Question: I'm trying to add some icons inline to the TreeView data items, however the k-template directive does not seem to be rendering anything.
I base this off of the online docs at
'''
http://demos.telerik.com/kendo-ui/treeview/angular
'''
and here's a plunkr of what I'm trying to do:
<URL>
My HTML (with a simple test)
'''
<div id="treeview" kendo-tree-view="nav.treeview"
k-options="nav.treeOptions"
k-data-source="nav.reportsTreeDataSource"
k-on-change="nav.onTreeSelect(dataItem)">
<span k-template>{{dataItem.text}} TEST THIS TEMPLATE !!!</span>
</div>
'''
and here's a snippet of my dataSource coming from my datacontext service:
'''
function getReportsTree() {
var reportsJson = [
{
id: 1, text: "Standard", expanded: false, spriteCssClass: "rootfolder", checkChildren: true, items: [
{ id: 3, text: "MTM Aggr", reptName: "MTM Aggr", spriteCssClass: "folder" },
{ id: 4, text: "Member Aggr", reptName: "Member Aggr", spriteCssClass: "folder" }
]
},
{
id: 30, text: "Hierarchy", expanded: false, spriteCssClass: "rootfolder", checkChildren: true, items: [
{ id: 31, text: "Ctpy Hrchy", reptName: "CTPYHIER", withHierarchy: 'true' },
{ id: 32, text: "Ctpy/BkgLocation Hrchy", reptName: "CTPYHIER_BKG_LOC", withHierarchy: 'true' }
]
}
];
return $q.when(reportsJson);
}
'''
Image showing the rendered tree, where the template does NOT render :

I need to know if I'm missing some key piece here, or do I have incorrect formatting.
thank you in advance,
Bob
**** UPDATE ****
I'm now checking to see if my Kendo UI library is a few versions behind. It may have something to do with my issue.
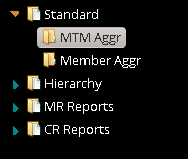
Answer: A Kendo UI lib update to '2014.3.1308' was necessary to get the k-template option embedded into the treeview.
However I do find a minor bug, even on their demo website - when you expand a tree node, that same level's text becomes the literal '{{dataItem}}'.